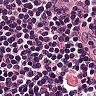
Metastatic tissue present: no